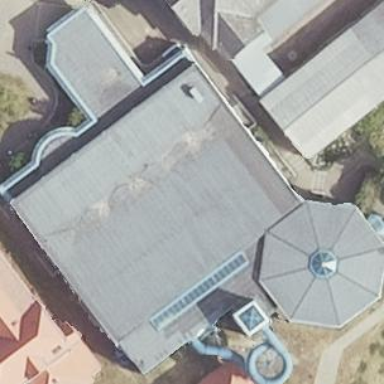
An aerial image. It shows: Swimming facility located in water park building.